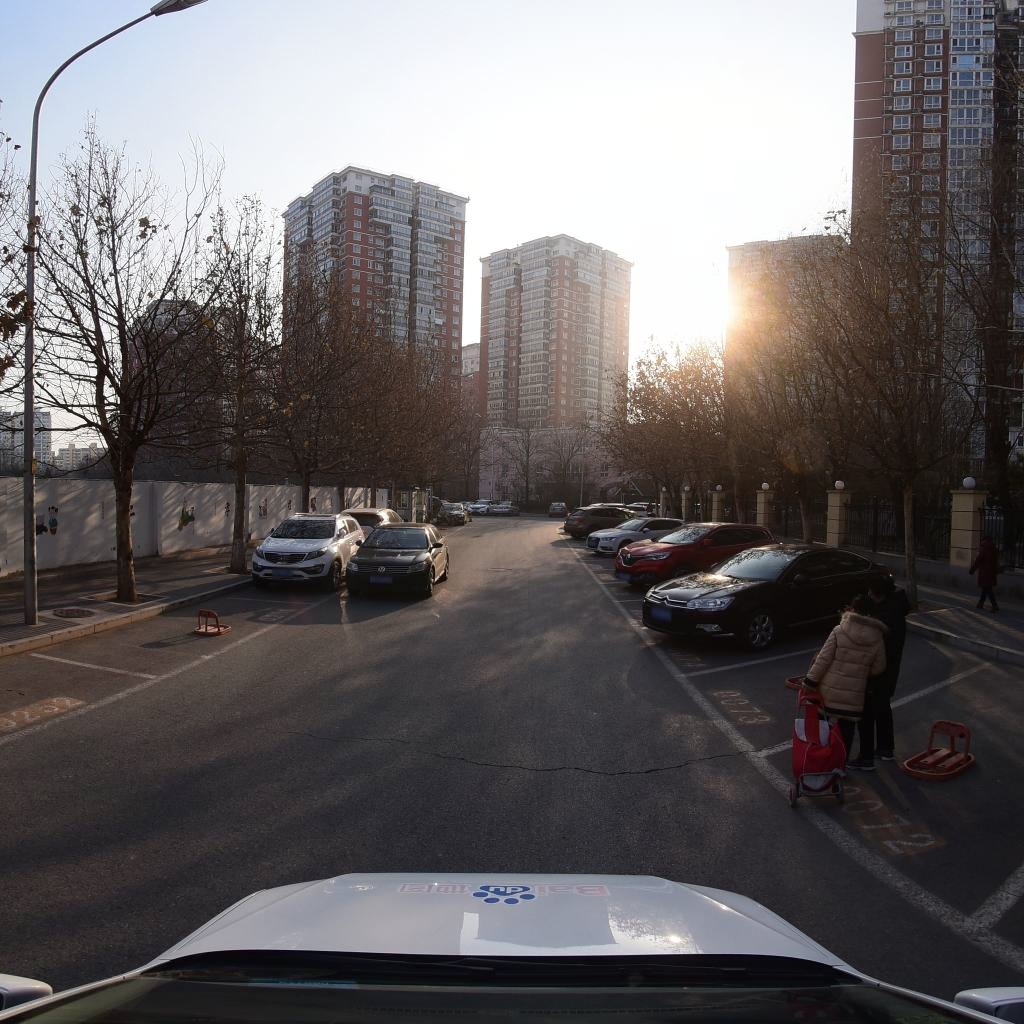
Region: Fengtai
Road damage annotations: manhole cover, manhole cover, transverse crack